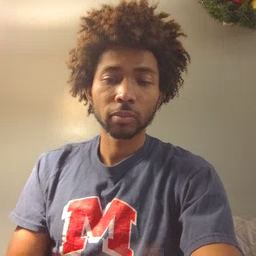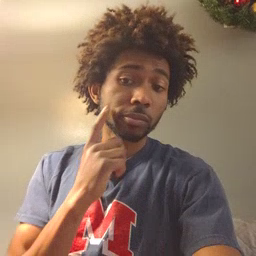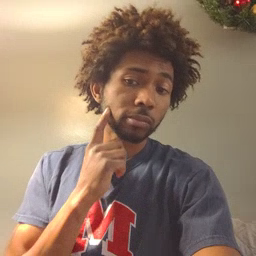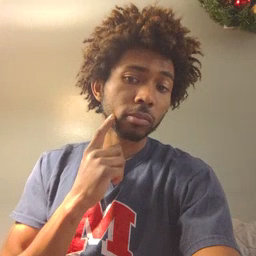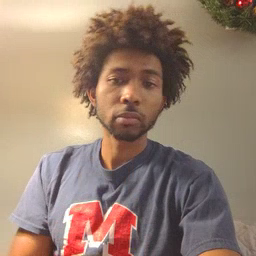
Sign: cheek